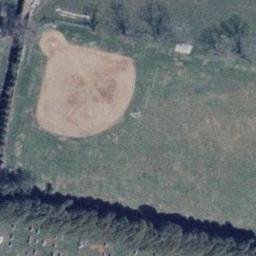
Label: baseball diamond